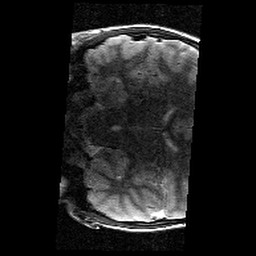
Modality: T2w
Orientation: coronal
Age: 10
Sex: female
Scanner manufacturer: siemens
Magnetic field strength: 3 T
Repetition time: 9.23 s
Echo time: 0.067 s